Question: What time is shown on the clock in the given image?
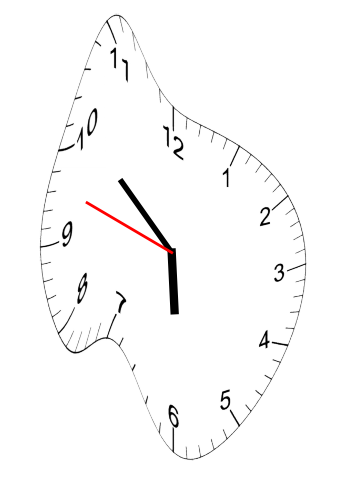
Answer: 05:51:48